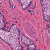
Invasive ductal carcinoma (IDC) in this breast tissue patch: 0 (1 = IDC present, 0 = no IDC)